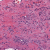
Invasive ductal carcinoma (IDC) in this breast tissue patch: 1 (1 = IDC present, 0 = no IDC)